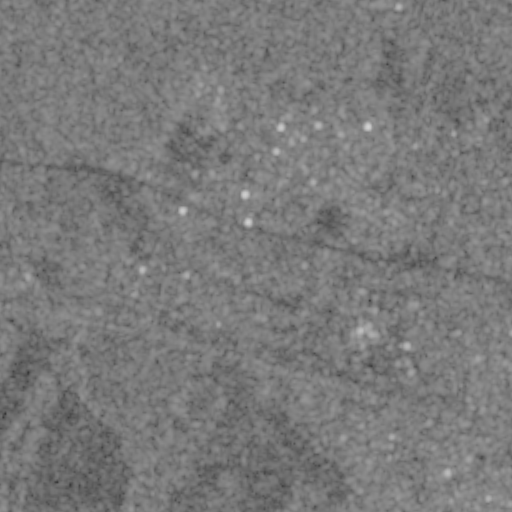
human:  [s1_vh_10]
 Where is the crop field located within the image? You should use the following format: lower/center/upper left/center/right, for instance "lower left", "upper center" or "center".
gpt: The crop field is located in the lower left of the image.
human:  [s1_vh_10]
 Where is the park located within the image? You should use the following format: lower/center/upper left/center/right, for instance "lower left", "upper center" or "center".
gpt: The park is located in the center right of the image.
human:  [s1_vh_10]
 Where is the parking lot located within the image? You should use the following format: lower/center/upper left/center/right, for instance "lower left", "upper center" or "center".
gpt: The parking lot is located in the lower right of the image.
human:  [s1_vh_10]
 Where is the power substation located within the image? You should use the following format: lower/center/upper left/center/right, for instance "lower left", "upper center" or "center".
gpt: The power substation is located in the center right of the image.
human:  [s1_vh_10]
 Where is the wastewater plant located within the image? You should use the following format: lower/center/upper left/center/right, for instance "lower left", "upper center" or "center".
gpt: The wastewater plant is located in the upper right of the image.
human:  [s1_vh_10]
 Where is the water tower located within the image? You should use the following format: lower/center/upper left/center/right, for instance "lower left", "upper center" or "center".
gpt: The water tower is located in the upper center of the image.
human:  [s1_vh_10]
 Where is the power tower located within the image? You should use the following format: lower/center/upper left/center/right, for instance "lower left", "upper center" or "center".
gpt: There is no power tower in the image.

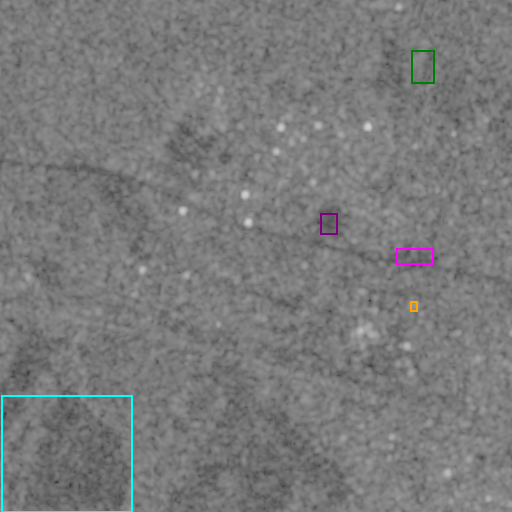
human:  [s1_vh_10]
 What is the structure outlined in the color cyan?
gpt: The structure outlined in cyan is a crop field.
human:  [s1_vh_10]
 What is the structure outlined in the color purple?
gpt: The structure outlined in purple is a park.
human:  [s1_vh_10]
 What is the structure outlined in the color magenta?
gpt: The structure outlined in magenta is a parking lot.
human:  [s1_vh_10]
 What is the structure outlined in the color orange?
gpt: The structure outlined in orange is a power substation.
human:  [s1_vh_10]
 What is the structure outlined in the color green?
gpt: The structure outlined in green is a wastewater plant.
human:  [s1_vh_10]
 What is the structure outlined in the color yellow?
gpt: There is no yellow outline.